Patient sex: M
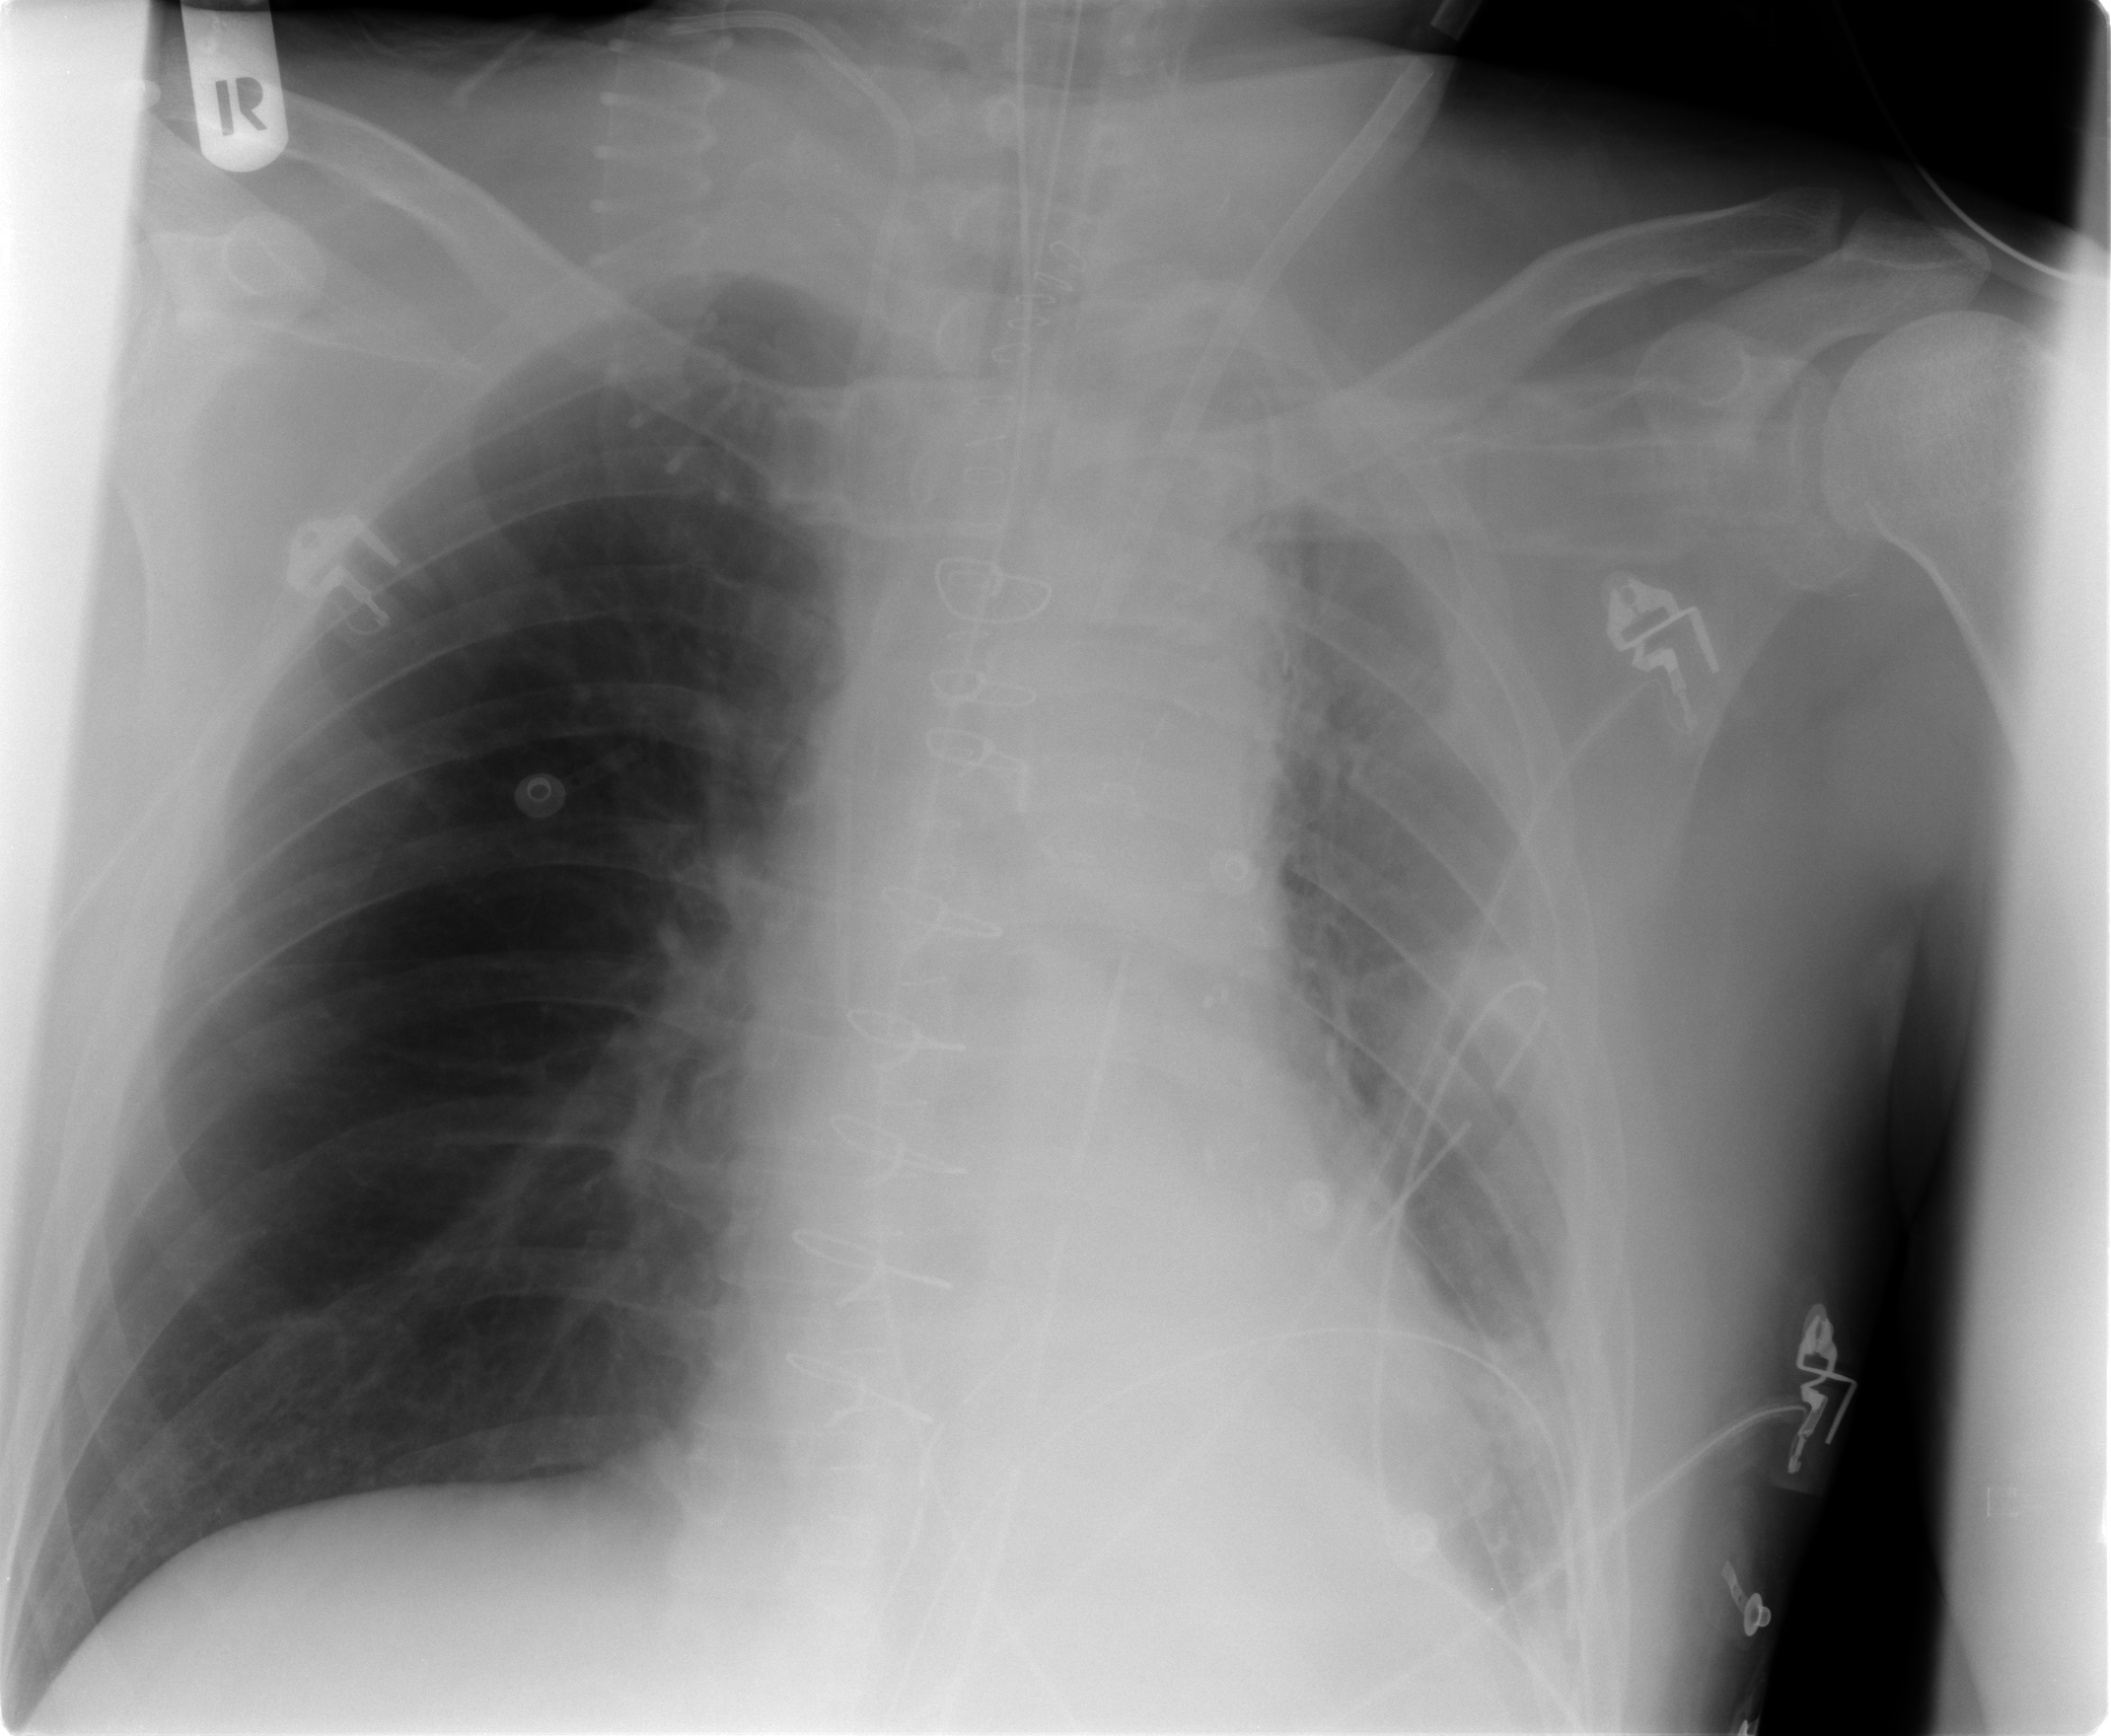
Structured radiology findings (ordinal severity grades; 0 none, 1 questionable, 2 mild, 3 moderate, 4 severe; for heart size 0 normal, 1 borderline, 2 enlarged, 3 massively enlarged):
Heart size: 0
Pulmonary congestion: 2
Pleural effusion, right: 1
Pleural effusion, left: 2
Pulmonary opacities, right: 0
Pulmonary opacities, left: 2
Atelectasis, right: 2
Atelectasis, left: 3